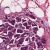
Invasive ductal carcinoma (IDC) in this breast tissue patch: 1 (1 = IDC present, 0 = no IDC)